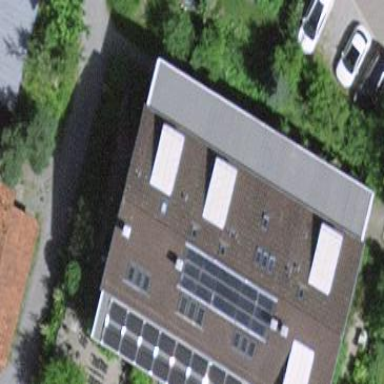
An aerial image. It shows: Terrace building.